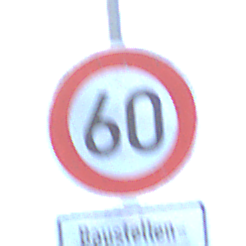
Verkehrszeichen: Geschwindigkeit60
Zusatzzeichen unten: HinweiseAufGefahrenDurchVerbaleAngabe2
Umgebung: Outdoor, RoadRail
Tageszeit: SunriseSunset
Wetter: PartlyCloudy
Licht: Natural
Jahreszeit: NotSpecified
Kontrast: LowContrast